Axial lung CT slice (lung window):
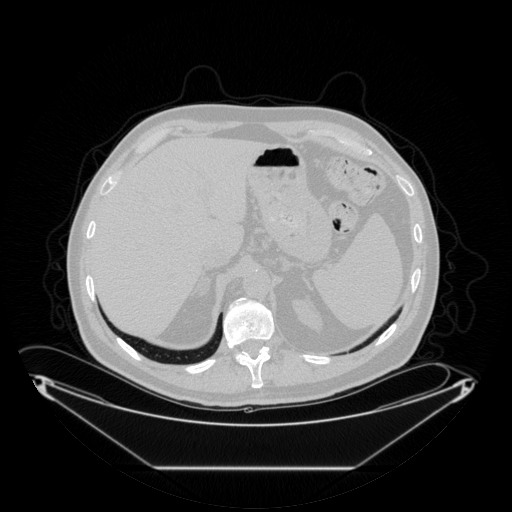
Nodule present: no